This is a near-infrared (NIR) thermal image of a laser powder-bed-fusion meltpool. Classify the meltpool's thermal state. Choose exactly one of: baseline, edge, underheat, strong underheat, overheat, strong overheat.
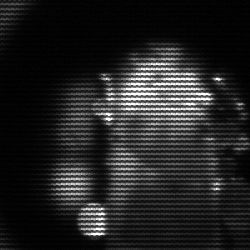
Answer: strong underheat